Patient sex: M
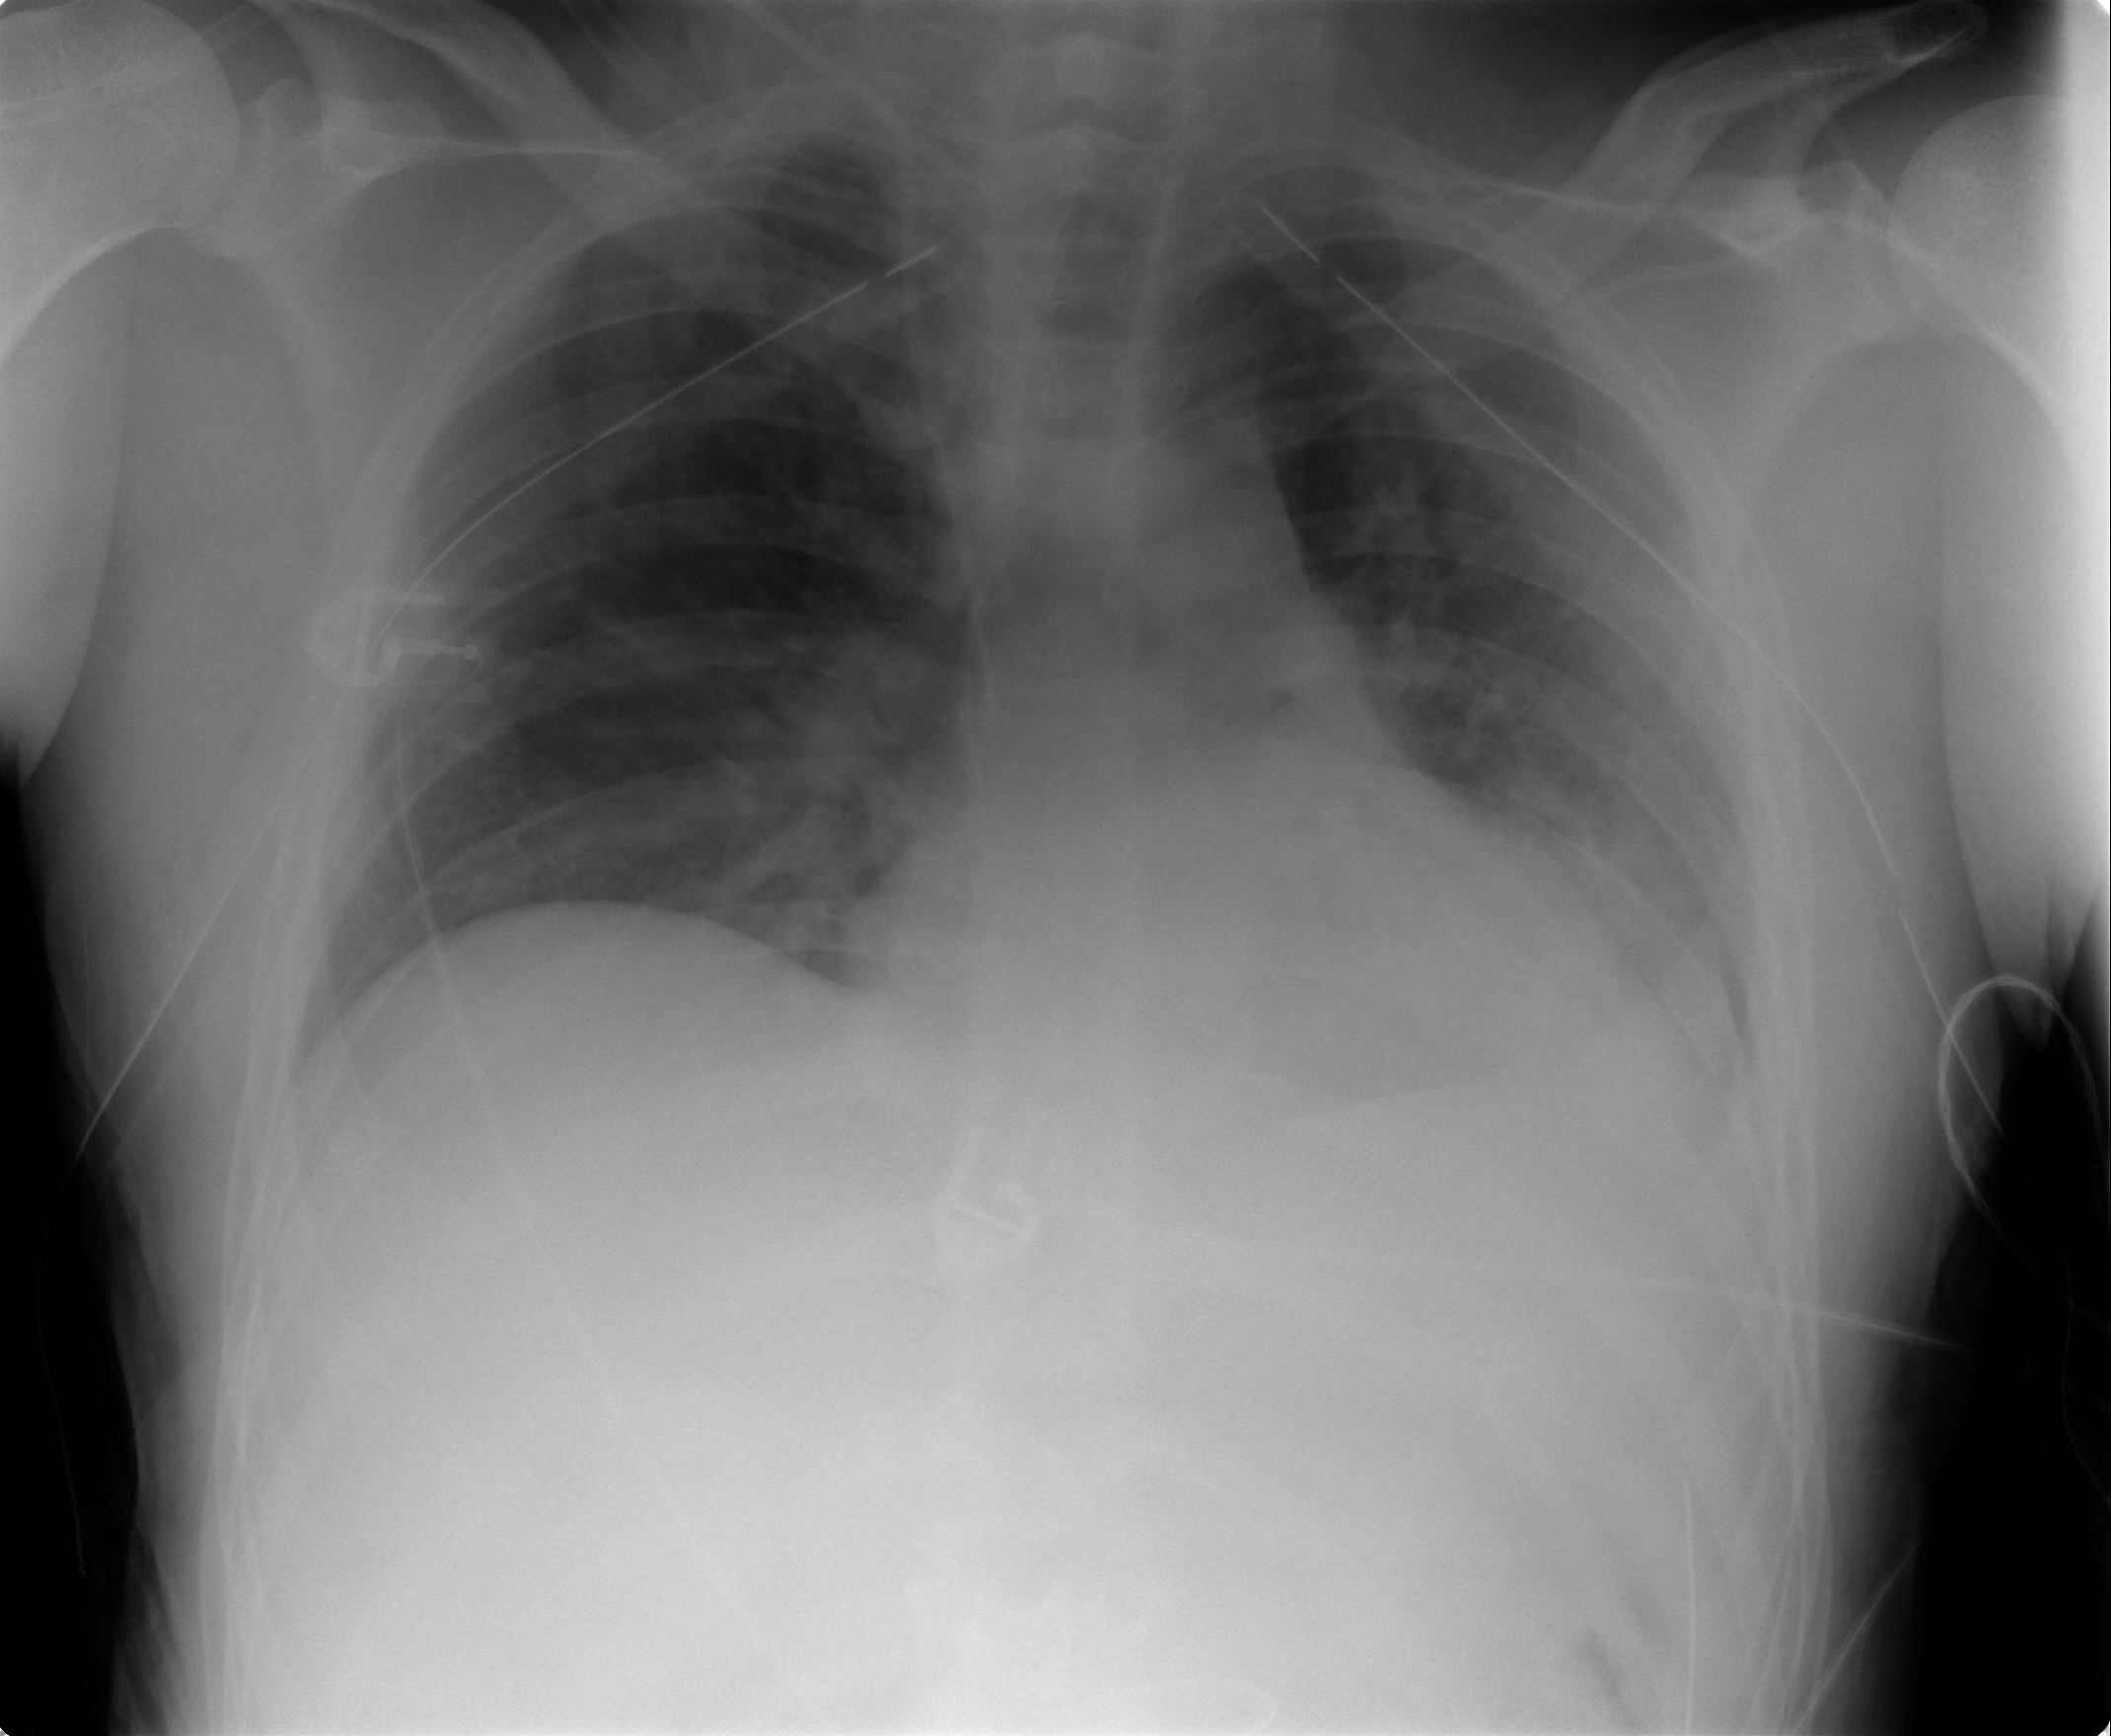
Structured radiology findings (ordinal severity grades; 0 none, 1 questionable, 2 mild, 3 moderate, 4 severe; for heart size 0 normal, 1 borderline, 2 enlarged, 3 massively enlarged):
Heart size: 0
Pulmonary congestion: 0
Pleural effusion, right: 1
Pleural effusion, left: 2
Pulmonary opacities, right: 0
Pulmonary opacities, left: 1
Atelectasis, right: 0
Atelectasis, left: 2